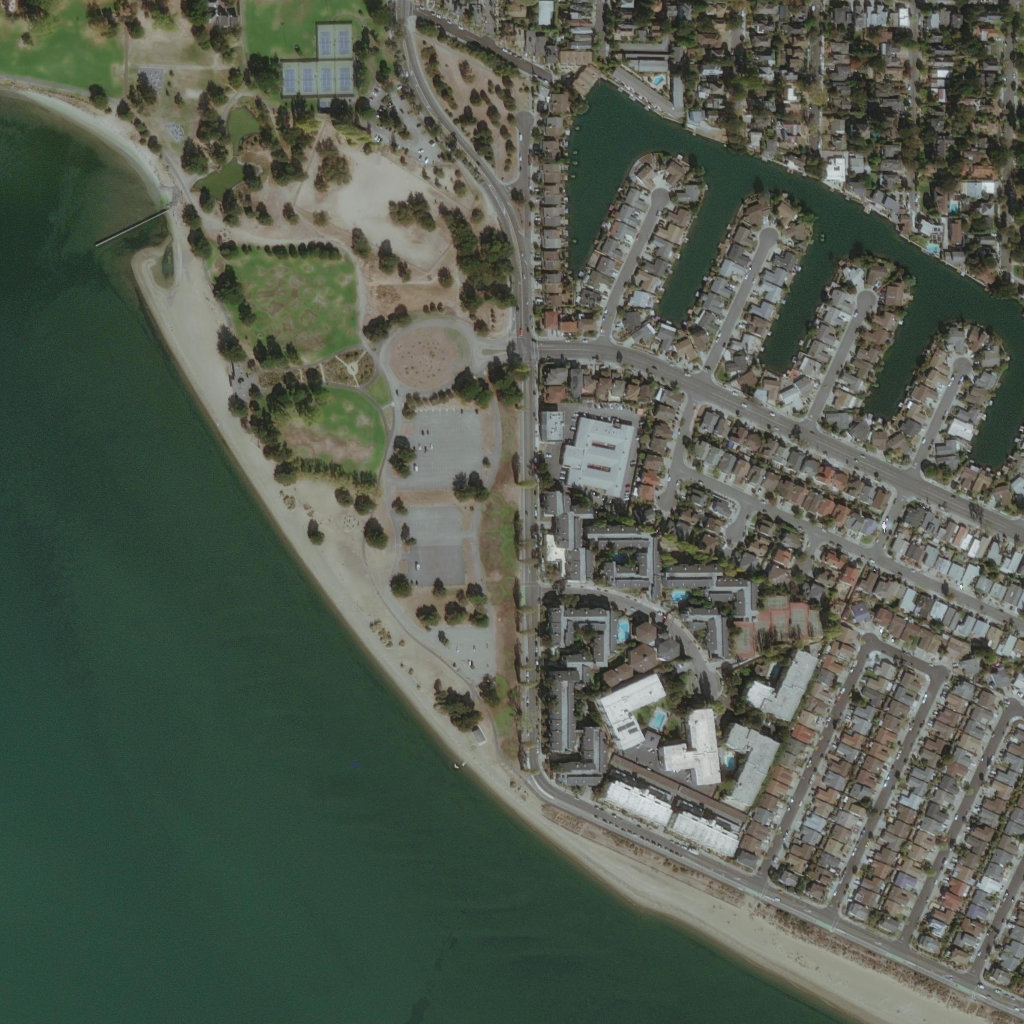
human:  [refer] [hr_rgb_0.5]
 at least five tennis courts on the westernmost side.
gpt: <box>[[27, 2, 34, 9, 0]]</box>